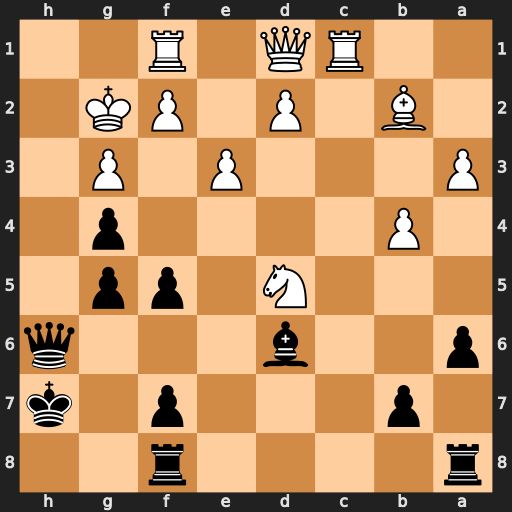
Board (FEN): r4r2/1p3p1k/p2b3q/3N1pp1/1P4p1/P3P1P1/1B1P1PK1/2RQ1R2
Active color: b
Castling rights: -
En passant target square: -
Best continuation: Qh3+ Kg1 Kg6 Rc6 bxc6 Ne7+ Bxe7